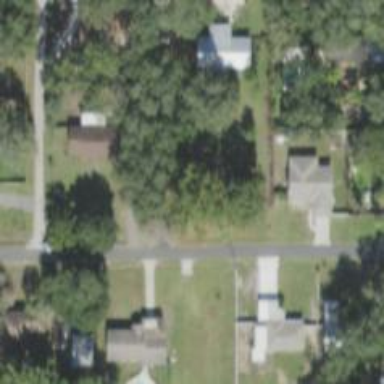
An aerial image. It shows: Driveway.